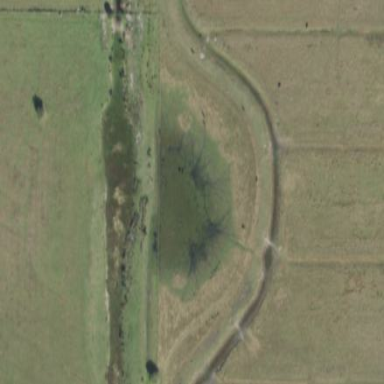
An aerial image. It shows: Marsh wetland.